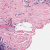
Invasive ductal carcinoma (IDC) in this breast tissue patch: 0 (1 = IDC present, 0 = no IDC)